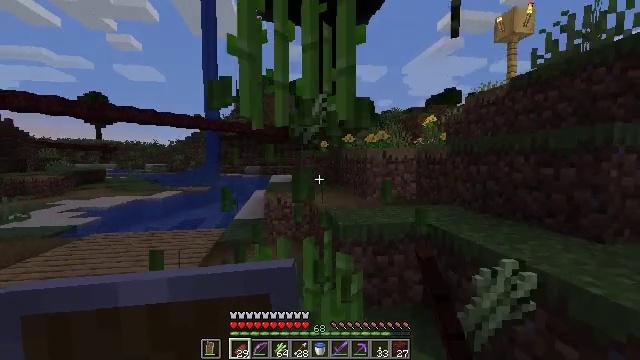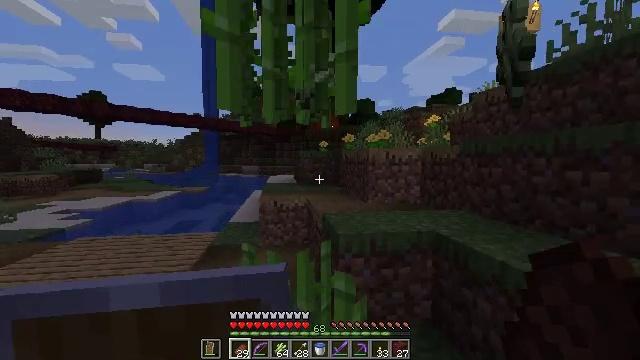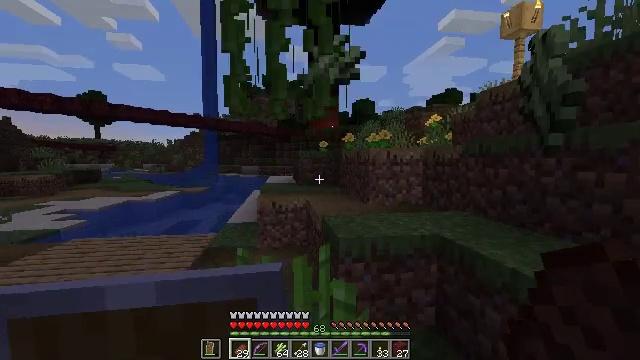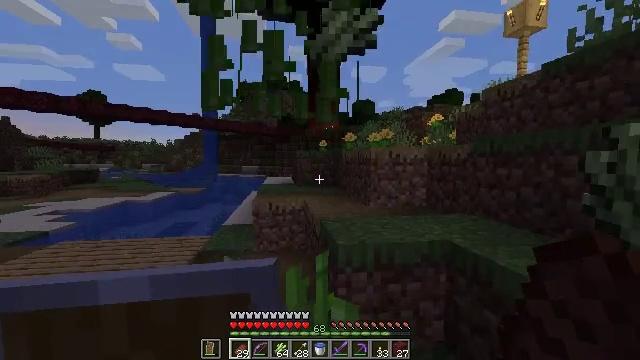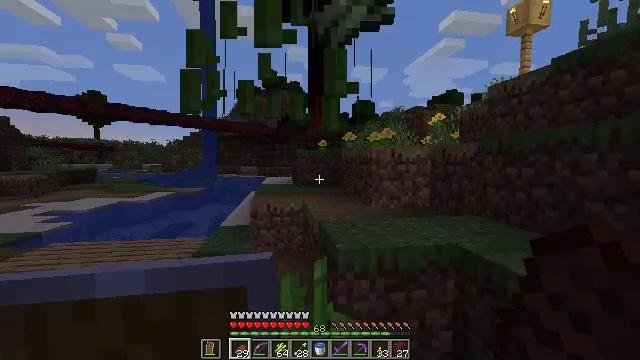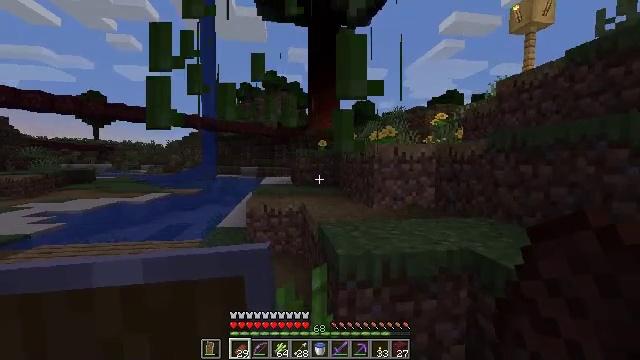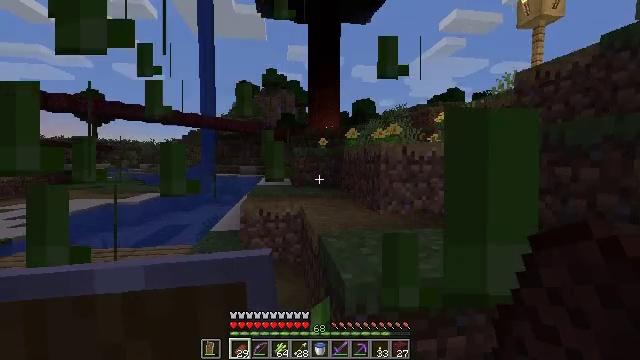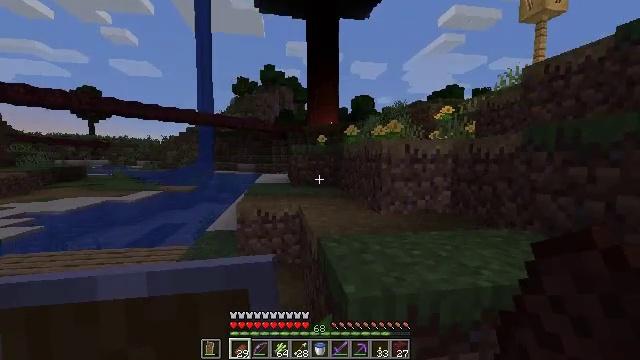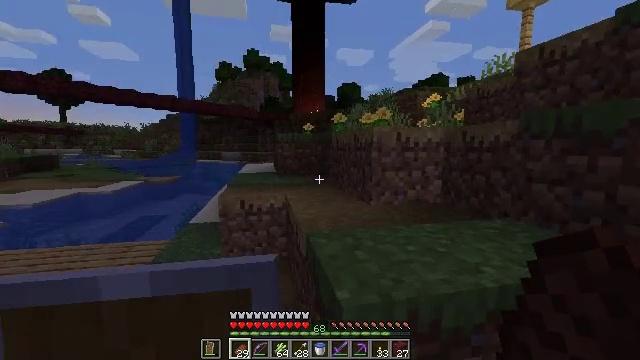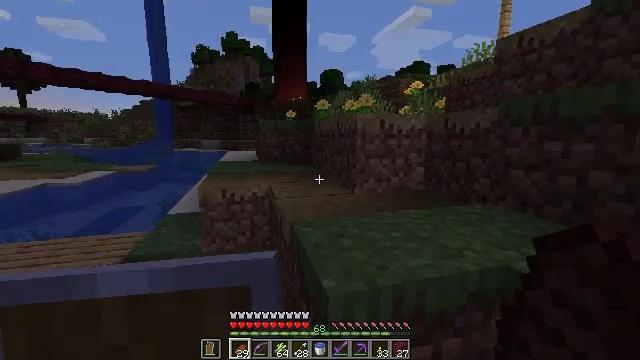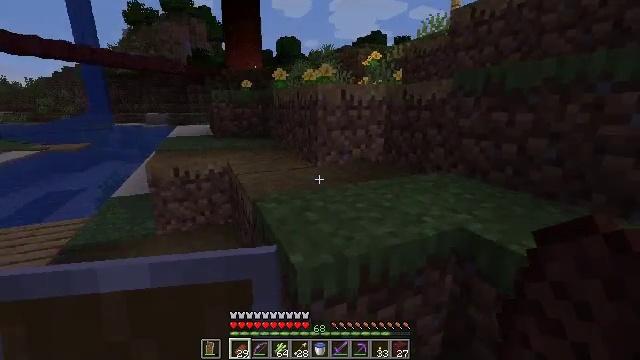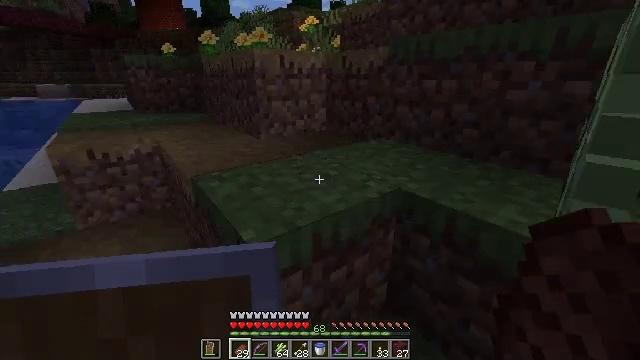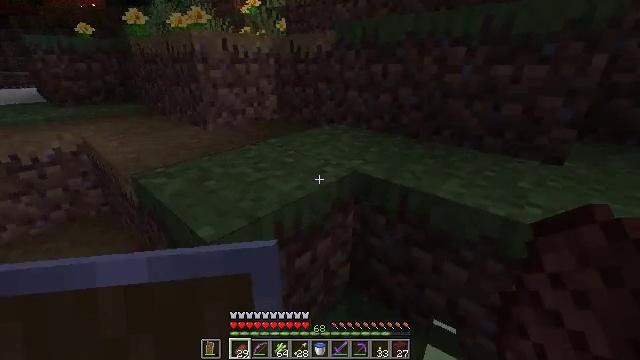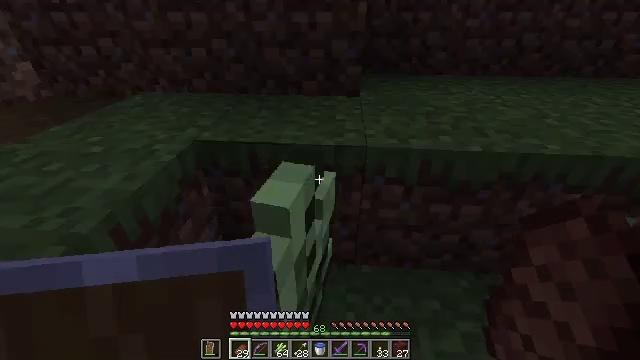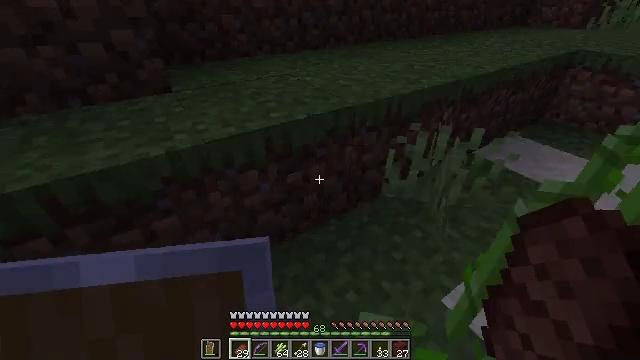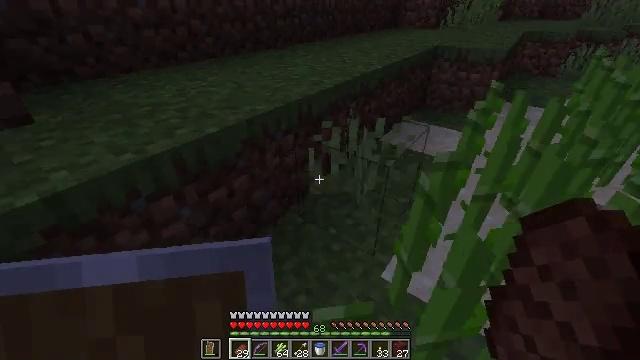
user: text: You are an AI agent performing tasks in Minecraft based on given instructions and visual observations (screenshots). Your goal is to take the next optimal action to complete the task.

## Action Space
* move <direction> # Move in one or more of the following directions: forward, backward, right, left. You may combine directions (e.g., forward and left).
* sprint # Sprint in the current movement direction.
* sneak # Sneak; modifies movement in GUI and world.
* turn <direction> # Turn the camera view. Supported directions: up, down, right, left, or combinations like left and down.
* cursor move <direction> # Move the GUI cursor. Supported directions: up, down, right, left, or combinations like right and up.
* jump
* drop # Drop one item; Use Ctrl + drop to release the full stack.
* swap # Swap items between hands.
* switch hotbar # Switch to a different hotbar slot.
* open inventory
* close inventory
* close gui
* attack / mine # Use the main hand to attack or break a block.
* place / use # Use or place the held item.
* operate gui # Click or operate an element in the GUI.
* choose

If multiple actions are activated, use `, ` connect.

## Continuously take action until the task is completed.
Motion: motion action
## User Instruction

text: Harvest a pumpkin from the field.
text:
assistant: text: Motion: move forward, attack / mine
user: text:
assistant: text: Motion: move forward
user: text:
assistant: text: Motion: move forward
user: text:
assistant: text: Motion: move forward
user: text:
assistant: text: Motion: move forward
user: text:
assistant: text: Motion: move forward
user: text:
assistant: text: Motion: move forward
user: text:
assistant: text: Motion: turn right and down
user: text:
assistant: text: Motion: turn right and down
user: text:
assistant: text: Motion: turn right and down
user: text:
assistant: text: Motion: turn right and down
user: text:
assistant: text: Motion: turn right and down
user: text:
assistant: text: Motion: turn right and down
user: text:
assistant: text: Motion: turn right and down
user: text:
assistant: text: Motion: turn right and up
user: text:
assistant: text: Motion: turn right and up
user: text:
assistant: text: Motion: turn right and up
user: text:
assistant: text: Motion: turn right and up
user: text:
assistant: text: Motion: turn left
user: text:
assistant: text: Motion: no_op
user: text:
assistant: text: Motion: no_op
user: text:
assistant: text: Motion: turn right
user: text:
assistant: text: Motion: turn right and down
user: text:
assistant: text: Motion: no_op
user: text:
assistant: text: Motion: no_op
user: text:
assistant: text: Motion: turn down
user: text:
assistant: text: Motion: turn down
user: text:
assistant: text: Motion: turn down
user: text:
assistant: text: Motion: turn right and down
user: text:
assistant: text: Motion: turn right and down